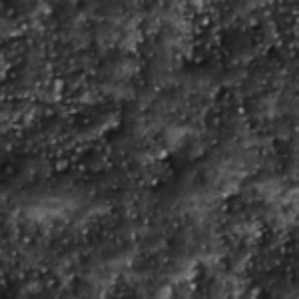
Label: frost